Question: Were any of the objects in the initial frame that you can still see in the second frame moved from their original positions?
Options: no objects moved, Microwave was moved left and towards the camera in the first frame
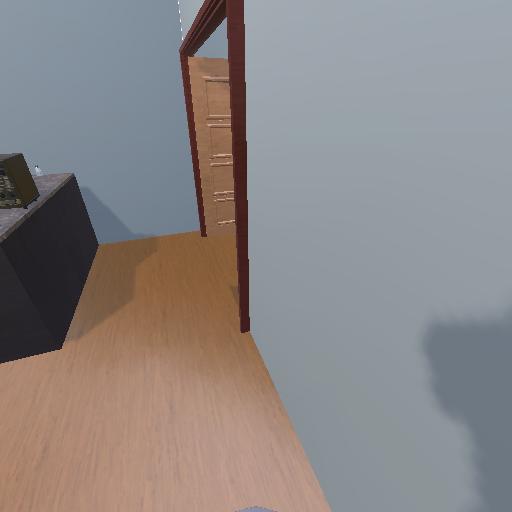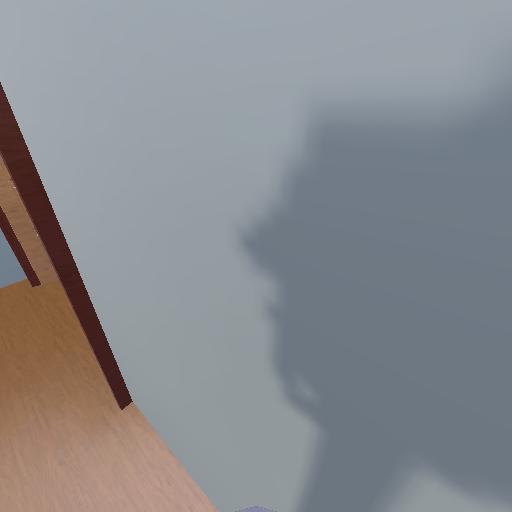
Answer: no objects moved